Aerial crown-view tile of a tropical tree (Barro Colorado Island, Panama), acquired 20250915:
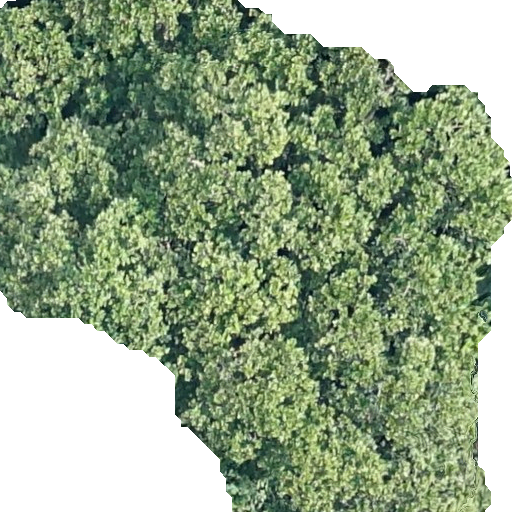
Species: Anacardium excelsum
GBIF accepted scientific name: Anacardium excelsum
Crown area: 336.616 m²